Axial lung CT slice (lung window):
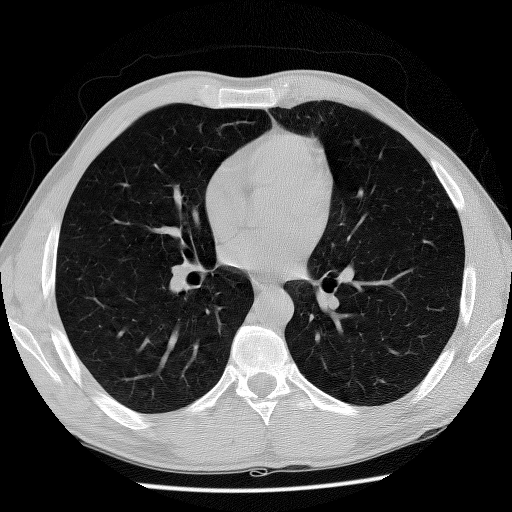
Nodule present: no